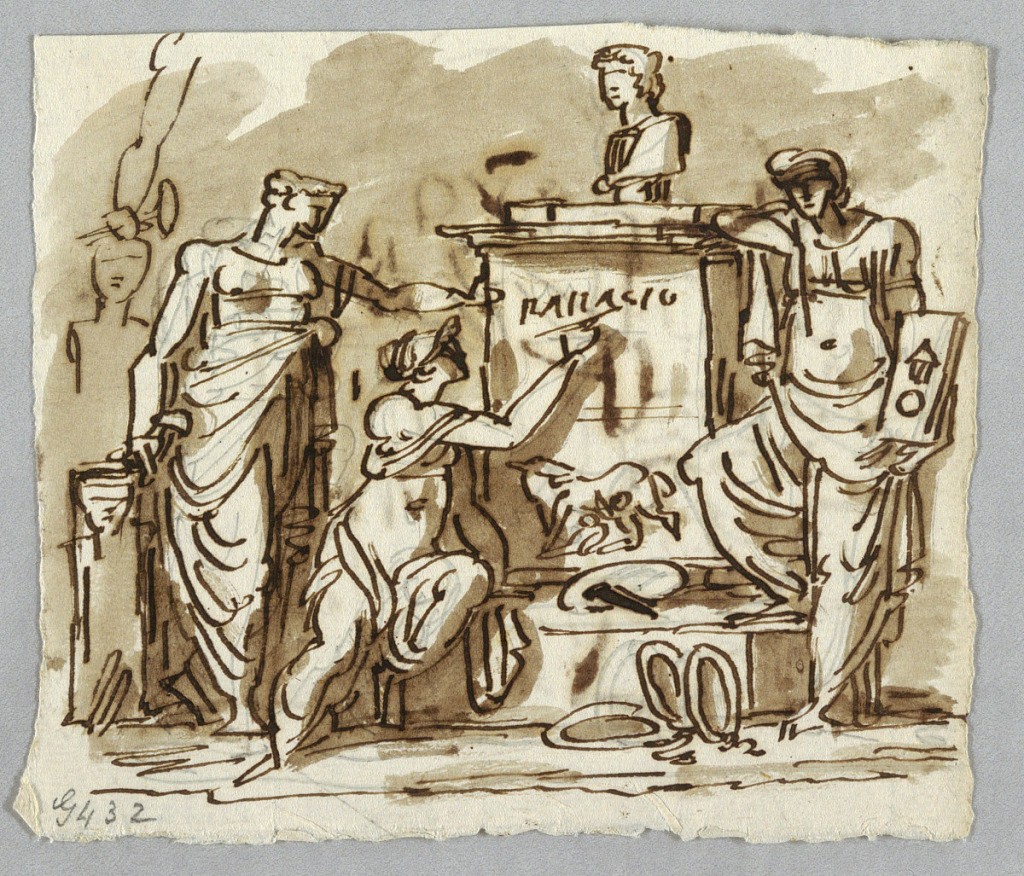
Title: Monument after Palladio with bust of Palladio and wolf with Romulus and Remus
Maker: Felice Giani, Italian, 1758–1823
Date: ca. 1810
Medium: Pen and brown ink, brush with bistre wash over traces of graphite on cream laid paper
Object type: Drawing
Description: Palladian monument consisting of high pedestal. Bust shown.  Figure representing "Painting" shown on palate with nearby representation of Romulus and Remus with she-wolf. "Sculpture" and "Architecture" stand laterally. Three wreaths stand before monument. Verso: woman holding child, stands beside column. Another woman seated at left. Vaulted ceiling indicated. Framing angle at right and left.